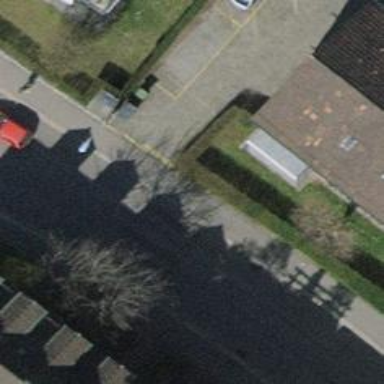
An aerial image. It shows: Unmarked crossing with traffic calming table on the road.